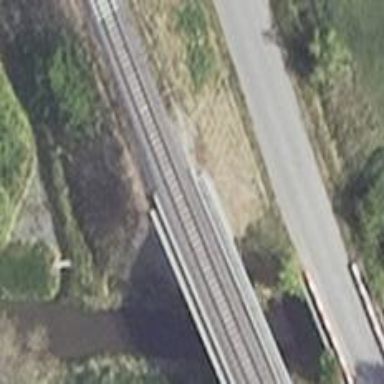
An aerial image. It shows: Railway track on embankment with single track.